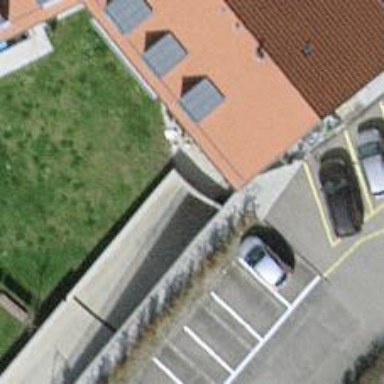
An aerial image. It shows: Parking entrance.